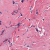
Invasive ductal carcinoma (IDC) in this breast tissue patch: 1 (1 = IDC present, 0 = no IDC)